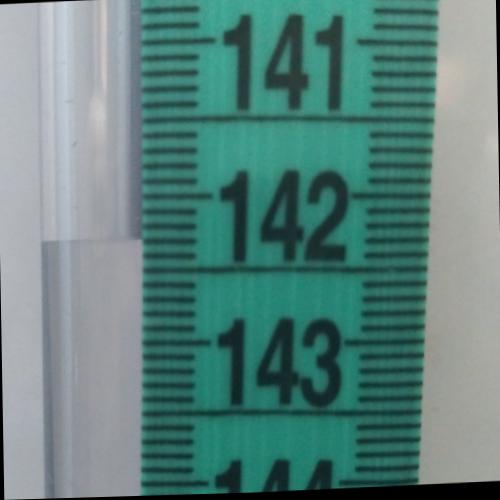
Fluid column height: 142.3 cm